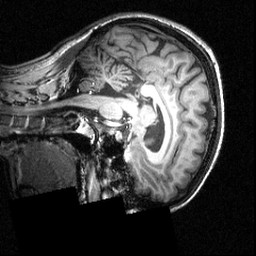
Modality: T1w
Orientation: sagittal
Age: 22
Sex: female
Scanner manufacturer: siemens
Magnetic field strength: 3.951 T
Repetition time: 1.5 s
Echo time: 0.00335 s